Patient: sex M, age 78
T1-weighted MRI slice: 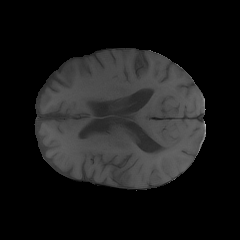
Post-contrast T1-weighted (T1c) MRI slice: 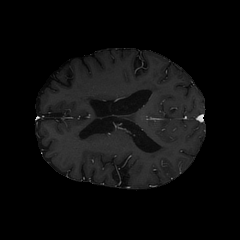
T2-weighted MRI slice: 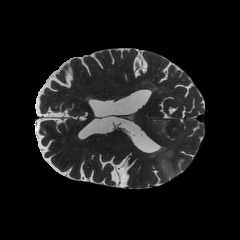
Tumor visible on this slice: yes
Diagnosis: Glioblastoma, IDH-wildtype
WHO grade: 4